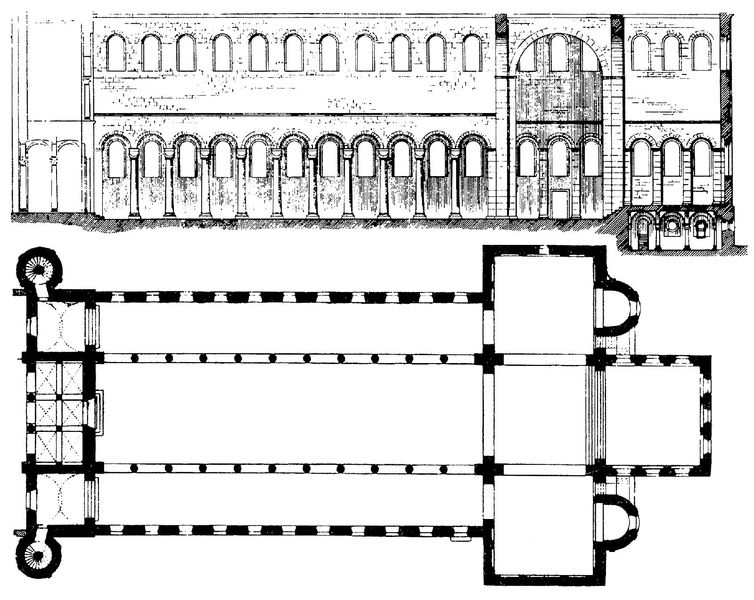
Titel: Klosterkirche Limburg auf der Haardt
Standort: Bad Dürkheim, Klosterkirche Limburg (EU - D - Bayern)
Schlagwörter: fenster, skizze, säule, säulen, tür, zeichnung, gebäude, schloss, alt, wand, architektur, kirche, drei, schiff, fassade, türen, giebel, mauer, kuppel, treppe, treppen, stufen, tor, bögen, fugen, burg, kreuz, türme, palast, festung, gauben, schnitt, kapitelle, langhaus, tore, mittelschiff, dreischiffig, langschiff, querhaus, mauern, apsis, romanik, chor, etagen, plan, wendel, sakral, basilika, grundriss, aufriss, krypta, seitenschiffe, vierung, querschiff, westtürme, schiffig, achitectur, renaissances